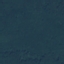
Land use / land cover: Forest